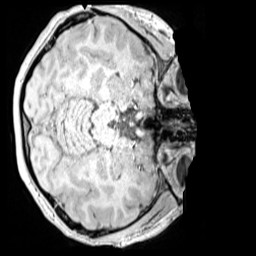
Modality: MP2RAGE
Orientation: axial
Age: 11
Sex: female
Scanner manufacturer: siemens
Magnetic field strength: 3 T
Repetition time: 4 s
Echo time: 0.00299 s